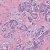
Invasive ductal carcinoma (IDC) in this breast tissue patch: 1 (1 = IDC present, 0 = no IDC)